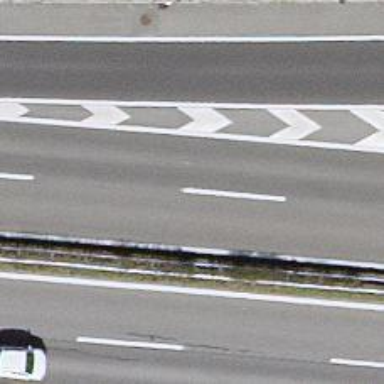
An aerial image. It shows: Trunk highway.